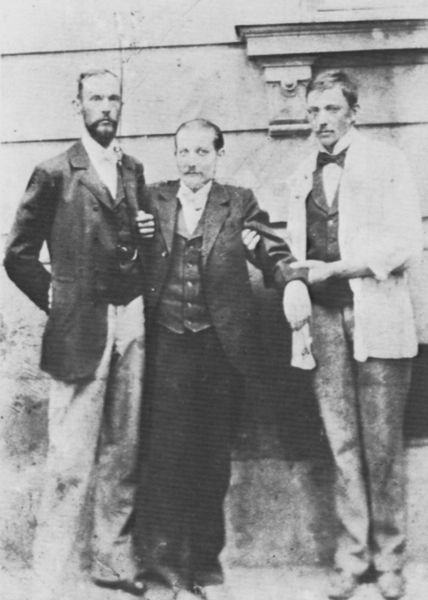
Titel: Die beiden Krankenpfleger halten den »Schachermüllerhias«: Kneißl war so schwer verletzt, dass er alleine nicht mehr stehen konnte.
Künstler: Deutscher Photograph
Institution: (Privatsammlung)
Schlagwörter: hintergrund, männer, schwarz, weiss, haus, bart, schnurrbart, wand, arme, halten, bildnis, hände, porträt, röcke, hosen, hemden, mauer, fliege, foto, fotografie, westen